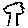
Label: tree